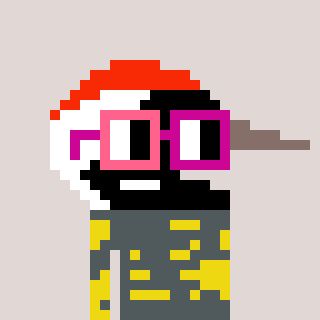
a pixel art character with square pink and red glasses, a crane-shaped head and a yellow-colored body on a warm background